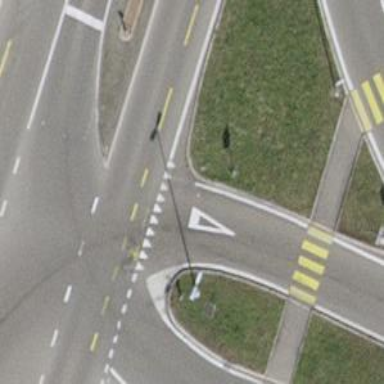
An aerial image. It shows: Road with "give way" sign.